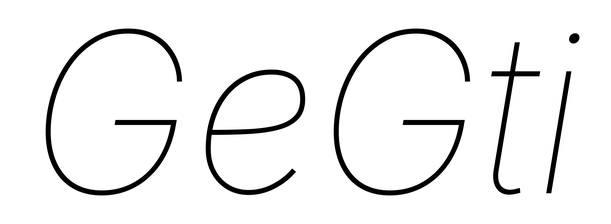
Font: Inter-Italic_Thin_Italic